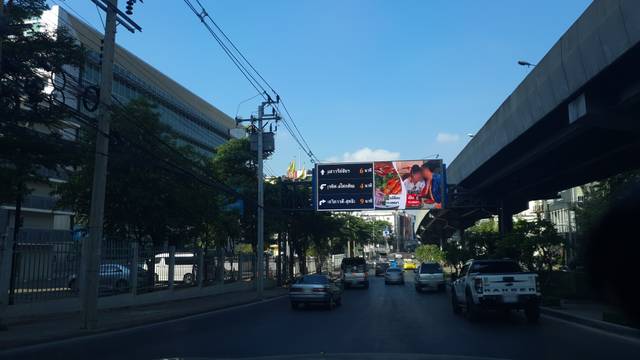
Region: Thailand
Coordinates: 13.756, 100.561